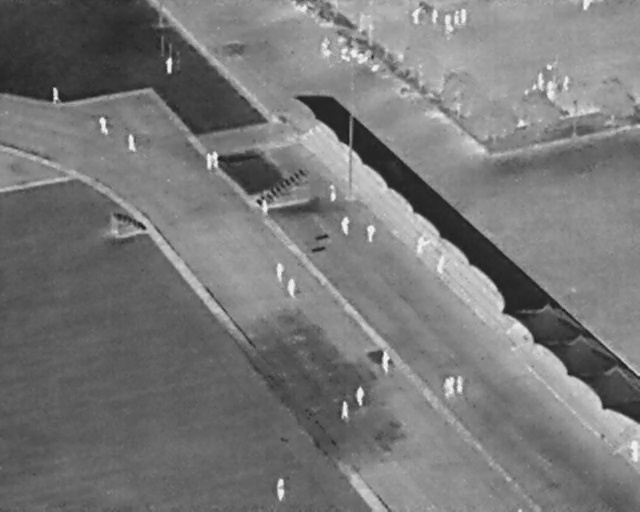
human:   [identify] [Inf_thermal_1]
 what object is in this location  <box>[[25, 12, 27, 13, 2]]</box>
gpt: <ref>1 small person at the top left</ref>